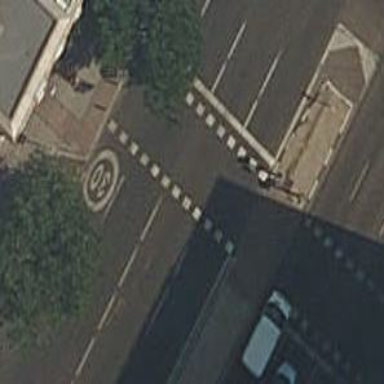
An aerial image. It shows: Zebra crossing with traffic signals.